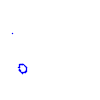
Particle: proton